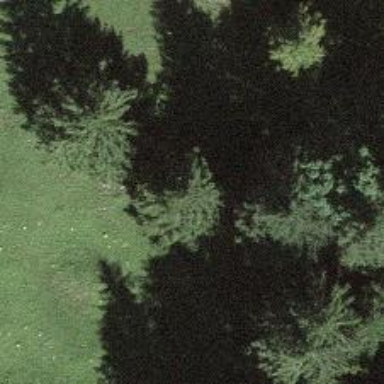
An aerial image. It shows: Beautiful tree in nature.